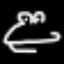
Label: frog